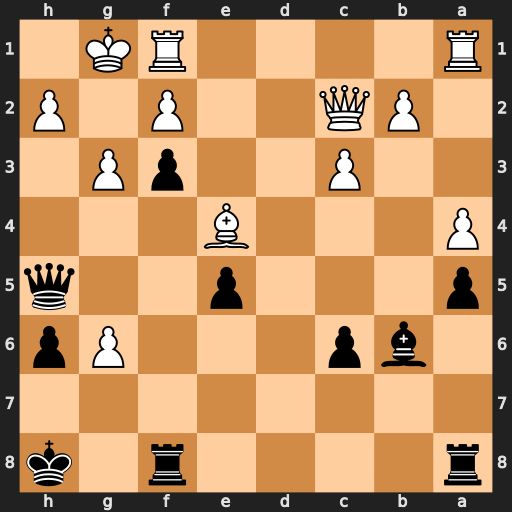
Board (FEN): r4r1k/8/1bp3Pp/p3p2q/P3B3/2P2pP1/1PQ2P1P/R4RK1
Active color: b
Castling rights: -
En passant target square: -
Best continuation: Qh3 Bxf3 Rxf3